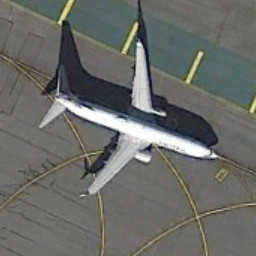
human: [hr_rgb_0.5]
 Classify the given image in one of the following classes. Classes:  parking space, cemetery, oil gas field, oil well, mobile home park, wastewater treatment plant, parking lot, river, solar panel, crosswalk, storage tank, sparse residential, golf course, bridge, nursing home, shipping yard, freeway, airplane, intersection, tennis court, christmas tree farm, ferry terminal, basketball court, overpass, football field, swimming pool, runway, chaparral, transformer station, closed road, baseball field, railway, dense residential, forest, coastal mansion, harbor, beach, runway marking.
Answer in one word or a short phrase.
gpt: airplane